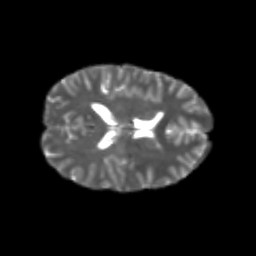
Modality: T2w
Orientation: axial
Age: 22
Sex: female
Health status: healthy
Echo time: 0.074 s